Question: Make the 'Player Component' stateful when switching between bottom tabs, 'Home' and 'Settings' in react navigation, using 'createBottomTavNavigator'.
I have tried using 'Player' component in both 'Home' and 'Setting' components. But I have a problem with that when I change the text in 'Player' screen by clicking the button when I am inside 'Home' component and then switch to the 'Settings' tab, the text I entered in 'Home' screen is not carried over to the 'Settings' screen. I guess it is because 'Settings' component imports a new 'Player' component.
So my question is how to make the 'Player' component stateful when switching between those two bottom tabs?
I am kind of hoping to build a player like in 'Spotify' app in which the player stays stateful when I am switching between those bottom tabs as shown in the image below.

Expo snack <URL>!
'''
import React from 'react';
import { Text, View, Button } from 'react-native';
import { createAppContainer } from 'react-navigation';
import { createBottomTabNavigator } from 'react-navigation-tabs';
class HomeScreen extends React.Component {
render() {
return (
<View style={{ flex: 1, justifyContent: 'center', alignItems: 'center' }}>
<Text>Home!</Text>
<Player />
</View>
);
}
}
class SettingsScreen extends React.Component {
render() {
return (
<View style={{ flex: 1, justifyContent: 'center', alignItems: 'center' }}>
<Text>Settings!</Text>
<Player />
</View>
);
}
}
class Player extends React.Component {
constructor(props) {
super(props);
this.state = {
text : 'text'
}
}
changeText = () => {
this.setState({
text: 'hello'
})
}
render() {
return (
<View style={{ justifyContent: 'center', alignItems: 'center' }}>
<Text>{this.state.text}</Text>
<Button
title="Press"
onPress={() => this.changeText()}/>
</View>
);
}
}
const TabNavigator = createBottomTabNavigator({
Home: { screen: HomeScreen },
Settings: { screen: SettingsScreen },
});
export default createAppContainer(TabNavigator);
'''
In 'Home', click the 'Press' button which will change the text in 'Player' component.
Go the 'Settings' tab in the bottom. Now the text you entered in 'Home' screen is gone!
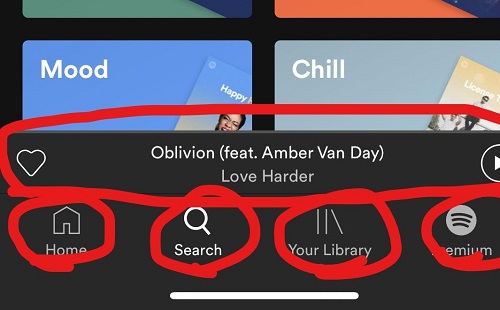
Answer: 'tabBarComponent' is all you need:
'''
import { createBottomTabNavigator, BottomTabBar } from 'react-navigation-tabs';
const TabBarComponent = props => <BottomTabBar {...props} />;
const TabScreens = createBottomTabNavigator(
{
// other screens
},
{
tabBarComponent: props => (
<View>
<YourPlayerComponent />
<TabBarComponent {...props} style={{ borderTopColor: '#605F60' }} />
</View>
),
}
);
'''
Related here: <URL>